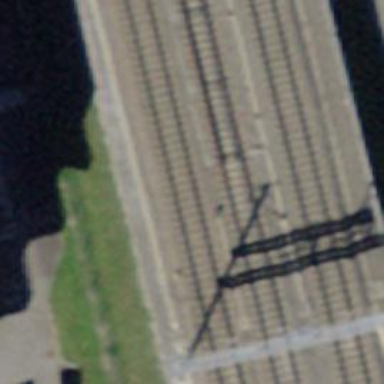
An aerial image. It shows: Railway switch.